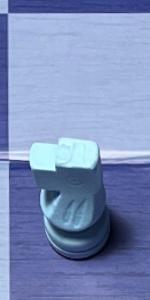
Label: Knight_White